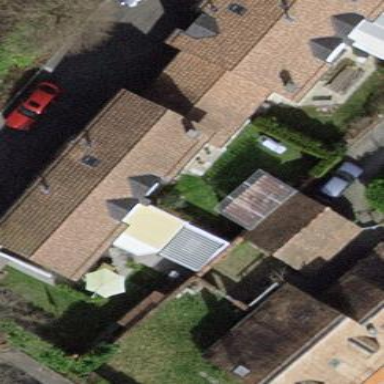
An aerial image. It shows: Garden enclosed by fence.